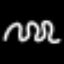
Label: squiggle